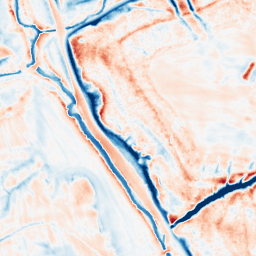
Category: trend_removal
Decomposition family: local_polynomial
Decomposition parameters: window_size: 21
degree: 2
Upsampling method: cubic_mitchell
Upsampling parameters: scale: 2
Upsampling scale: 2